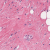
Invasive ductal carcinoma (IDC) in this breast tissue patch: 0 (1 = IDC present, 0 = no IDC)